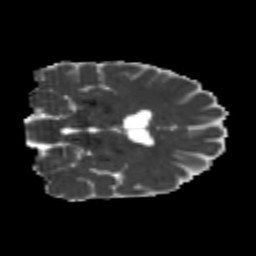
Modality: MD
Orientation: coronal
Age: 24
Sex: female
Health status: healthy
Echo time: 0.074 s